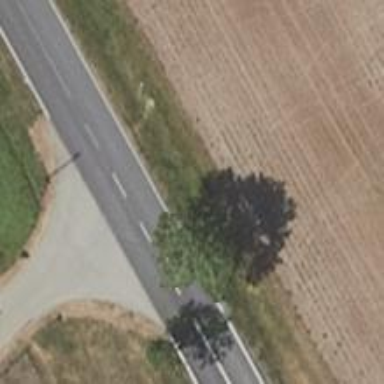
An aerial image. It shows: Asphalt road classified as primary highway.